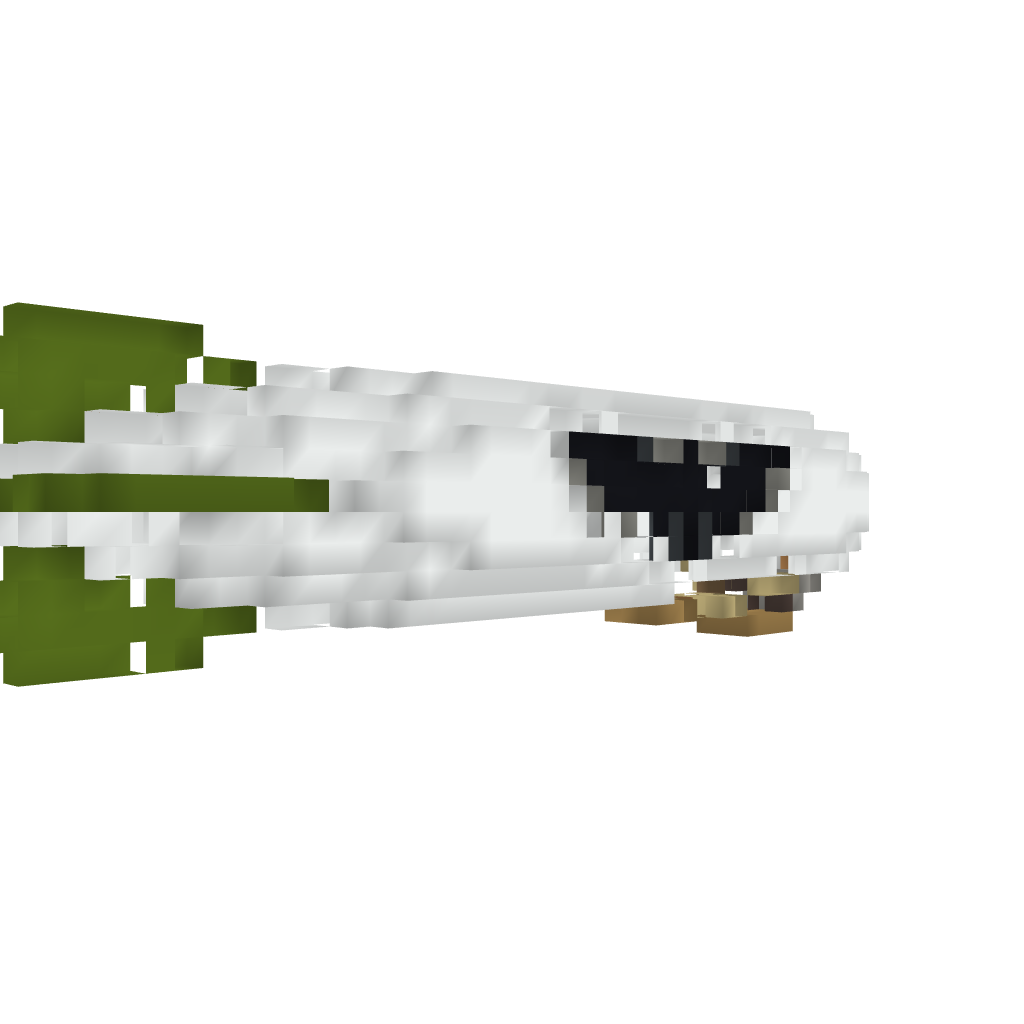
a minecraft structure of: Merchantman Airship